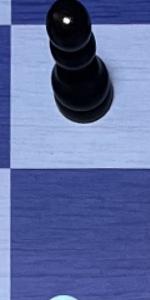
Label: Empty